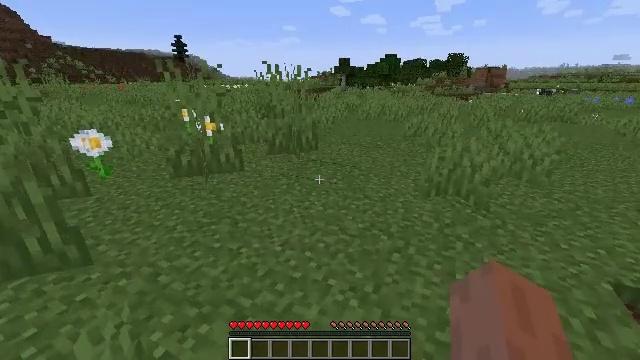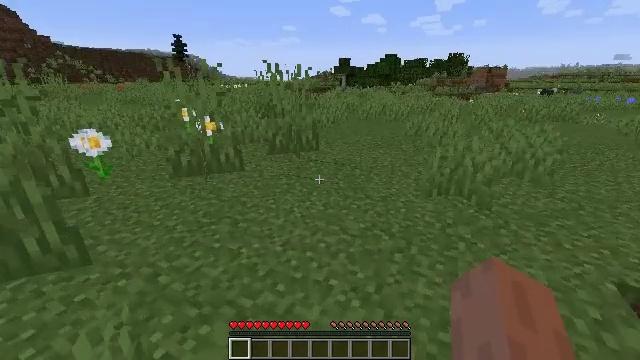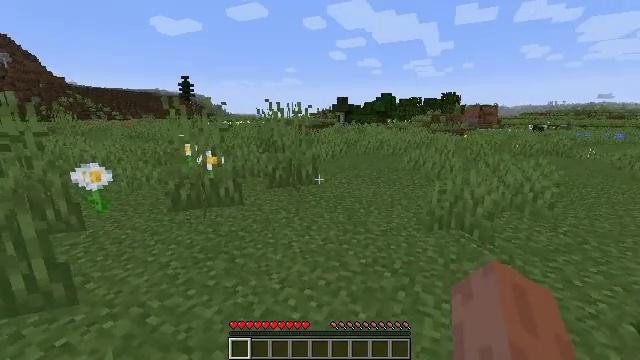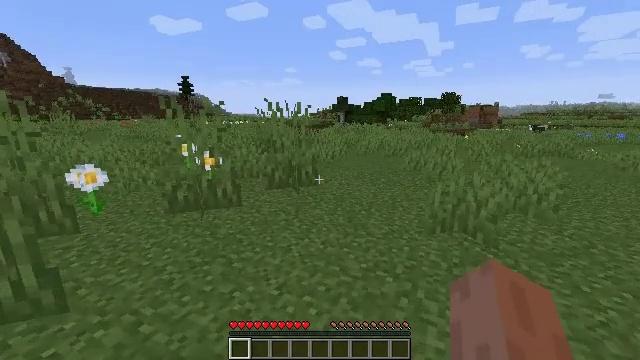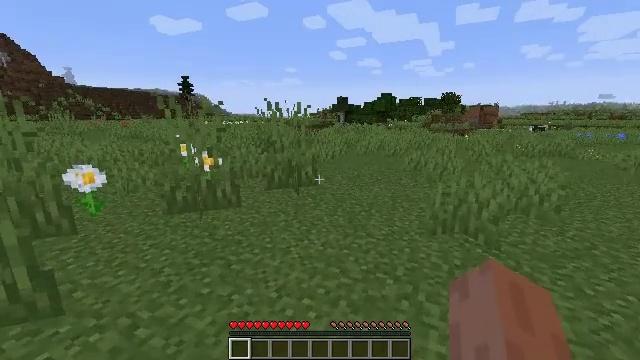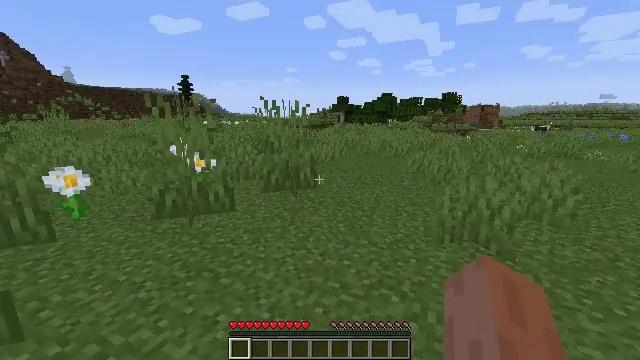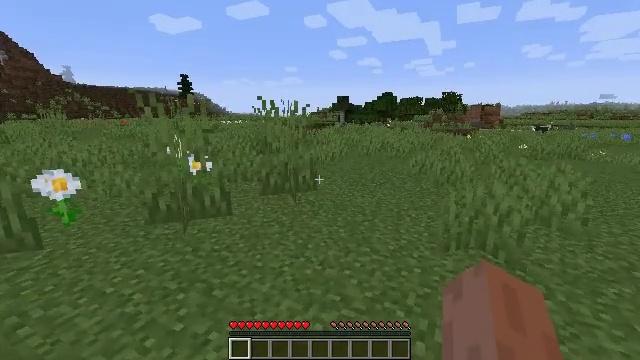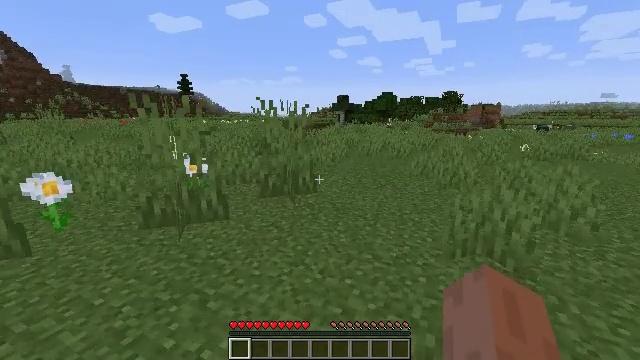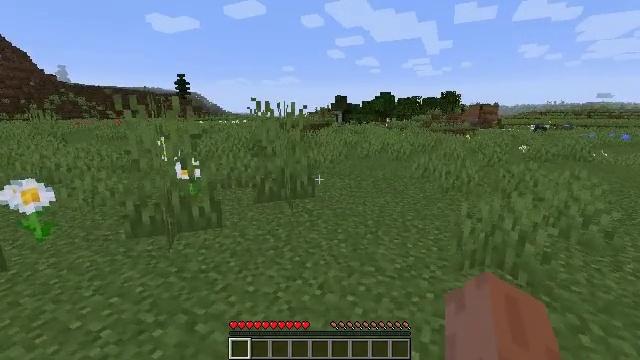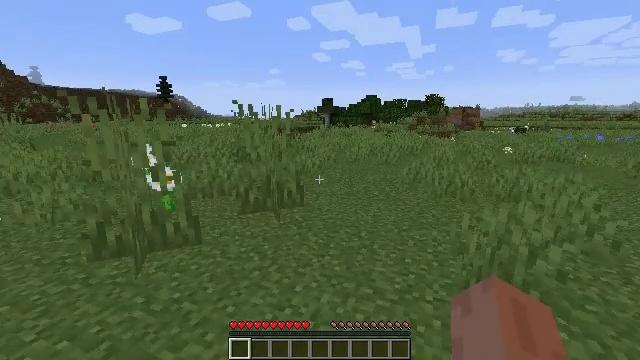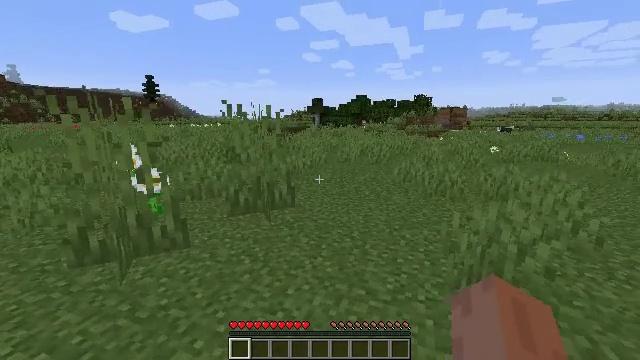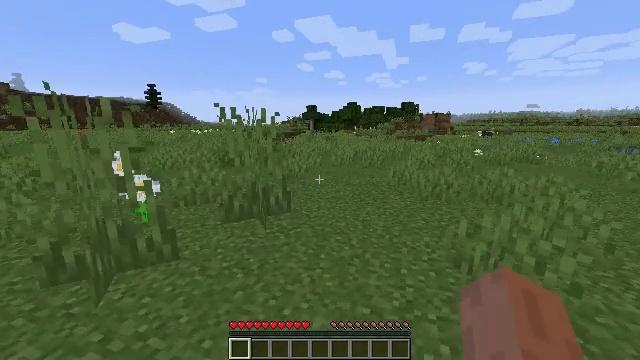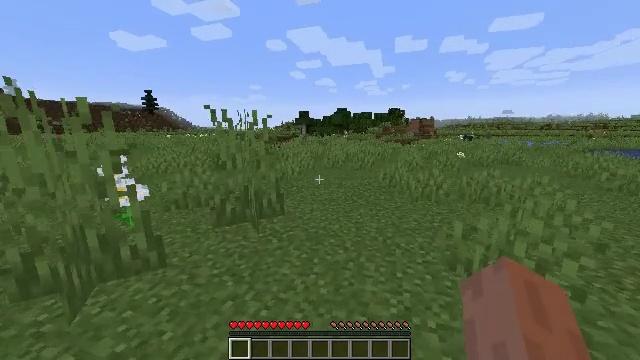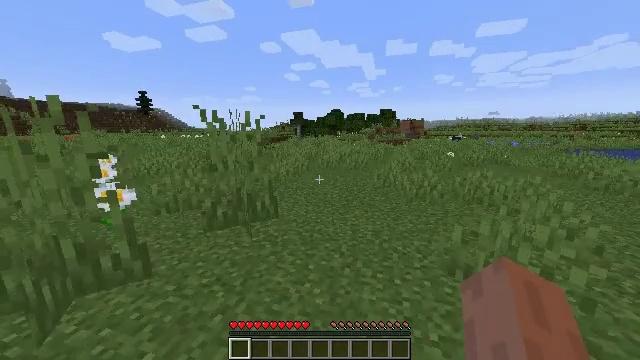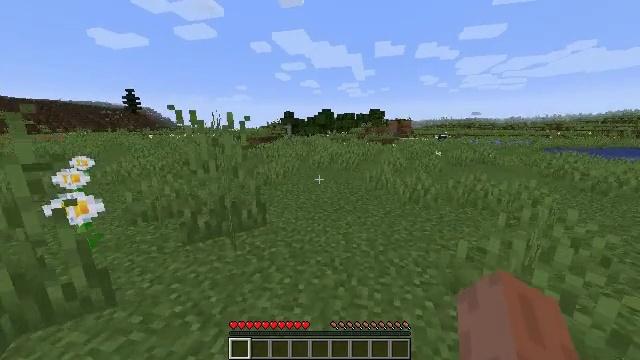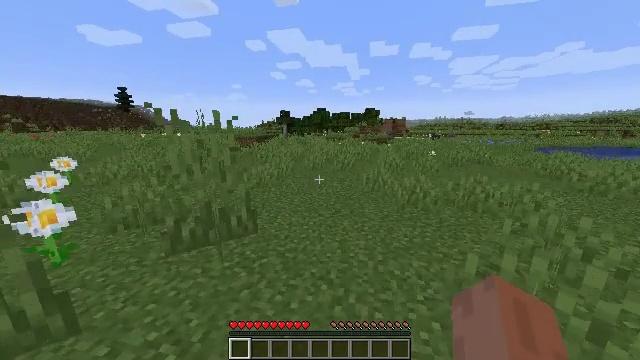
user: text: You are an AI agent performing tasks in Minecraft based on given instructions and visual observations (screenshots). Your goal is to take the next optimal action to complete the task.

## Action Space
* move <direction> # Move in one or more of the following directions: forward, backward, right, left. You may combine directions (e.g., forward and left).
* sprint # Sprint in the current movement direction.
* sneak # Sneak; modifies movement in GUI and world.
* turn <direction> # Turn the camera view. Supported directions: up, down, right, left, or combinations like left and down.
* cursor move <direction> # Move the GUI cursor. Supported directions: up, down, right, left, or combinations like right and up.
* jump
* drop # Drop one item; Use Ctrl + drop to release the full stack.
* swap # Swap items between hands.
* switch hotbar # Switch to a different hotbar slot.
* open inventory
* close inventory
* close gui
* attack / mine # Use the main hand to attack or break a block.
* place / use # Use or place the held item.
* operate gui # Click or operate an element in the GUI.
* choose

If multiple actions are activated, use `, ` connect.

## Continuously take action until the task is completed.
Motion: motion action
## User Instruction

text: Mine the peony flower from the ground.
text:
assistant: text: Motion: no_op
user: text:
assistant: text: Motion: turn up
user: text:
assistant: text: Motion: move forward
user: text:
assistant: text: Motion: move forward
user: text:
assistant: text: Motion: move forward
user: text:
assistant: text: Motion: move forward
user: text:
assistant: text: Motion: move forward
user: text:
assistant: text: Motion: move forward
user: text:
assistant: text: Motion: move forward, turn right
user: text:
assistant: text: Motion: move forward, sprint, turn right
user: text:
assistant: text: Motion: move forward, sprint, turn right
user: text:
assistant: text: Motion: move forward, sprint, turn right
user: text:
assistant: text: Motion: move forward, sprint, turn right
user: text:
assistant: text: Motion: move forward, sprint, turn right
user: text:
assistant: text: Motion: move forward, sprint, turn right
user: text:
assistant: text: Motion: move forward, sprint
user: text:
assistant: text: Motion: move forward, sprint
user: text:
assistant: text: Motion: move forward, sprint
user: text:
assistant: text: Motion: move forward, sprint
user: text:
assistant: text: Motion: move forward, sprint, jump
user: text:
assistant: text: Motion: move forward, sprint, jump
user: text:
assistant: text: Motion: move forward, sprint, jump
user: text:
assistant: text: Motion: move forward, sprint, jump
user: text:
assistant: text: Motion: move forward, sprint, jump
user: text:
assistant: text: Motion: move forward, sprint, jump
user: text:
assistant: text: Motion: move forward, sprint, jump
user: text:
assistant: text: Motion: move forward, sprint, jump
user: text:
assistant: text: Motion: move forward, sprint, jump
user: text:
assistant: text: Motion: move forward, sprint, jump
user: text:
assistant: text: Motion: move forward, sprint, jump